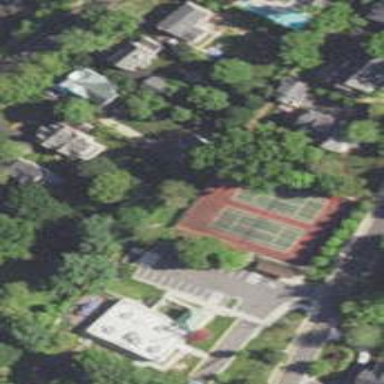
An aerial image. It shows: Tennis court in leisure pitch.